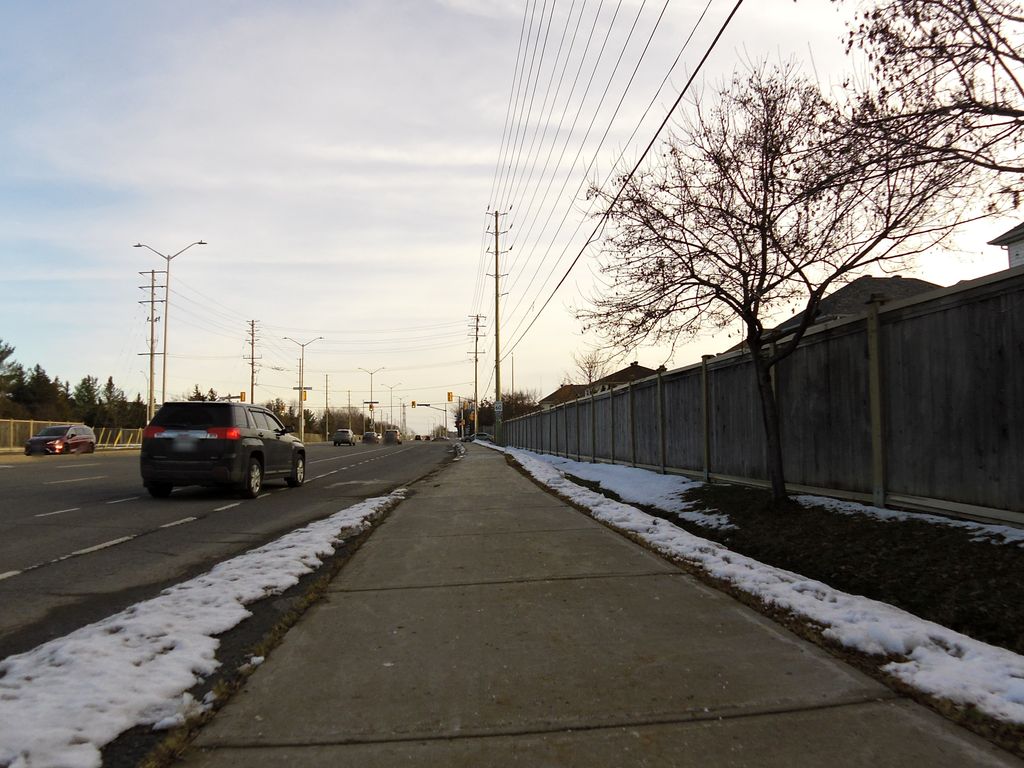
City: ottawa-gatineau